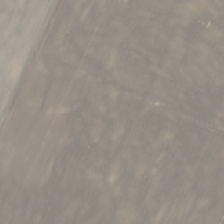
Land cover: shortrotation_cropland